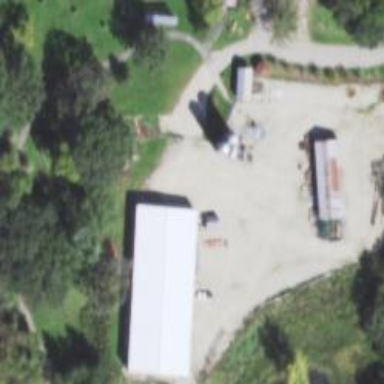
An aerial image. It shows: Old farm building designated as silo.